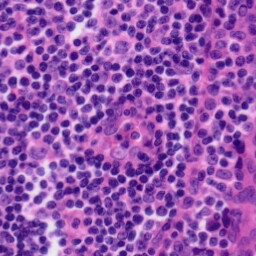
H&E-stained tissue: Tonsil